Question: I came across this code in Googles Web login example (<URL> and I dont know why this is purple.
I believe that it is some kind of global value, kinda like the Author item in Office. but if thats so, how do you set them? what is it even called?

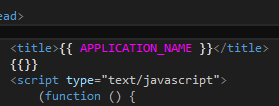
Answer: The html file that you see there is read in by the application and the values that you see between the curly braces are replaced with values from the application. Look at the c# code to see where this is happening.
<URL>
around line 117 you'll see where the values are replaced.